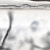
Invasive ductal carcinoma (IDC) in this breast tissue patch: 0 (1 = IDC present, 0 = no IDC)